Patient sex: M
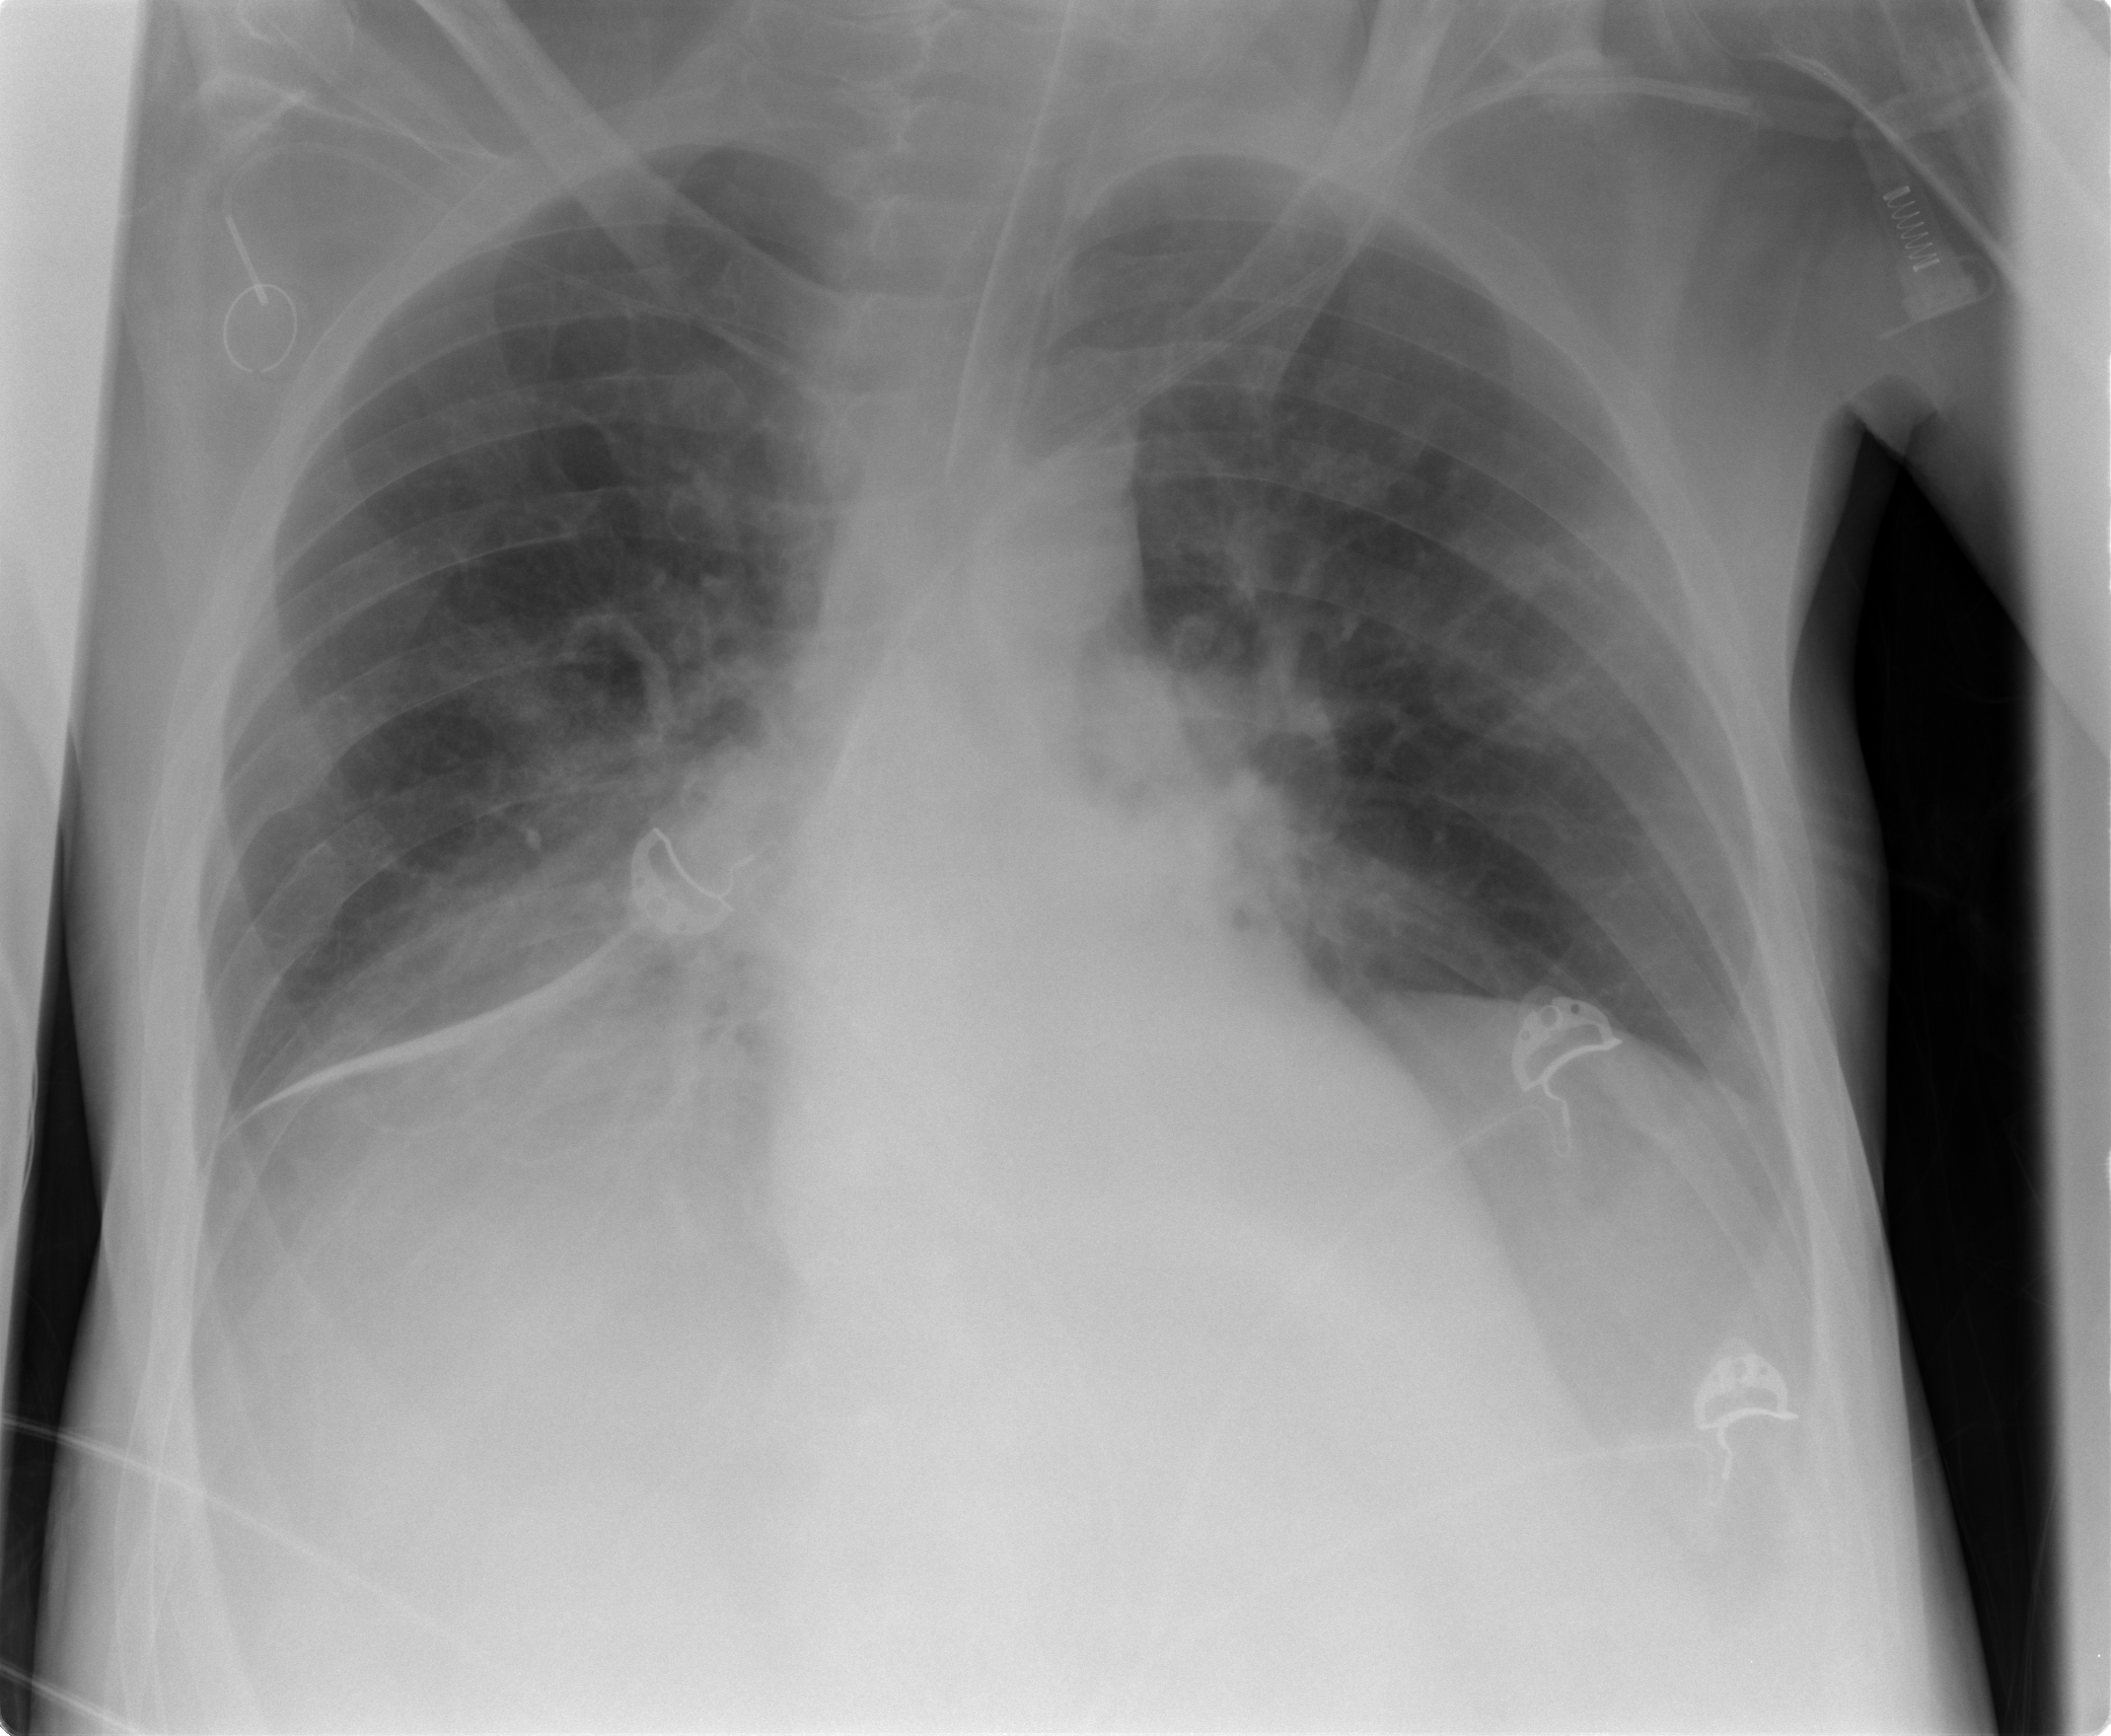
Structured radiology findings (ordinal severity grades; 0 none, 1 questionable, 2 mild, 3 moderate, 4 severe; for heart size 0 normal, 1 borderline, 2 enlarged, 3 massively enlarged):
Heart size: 0
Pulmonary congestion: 2
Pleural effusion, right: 2
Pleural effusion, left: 2
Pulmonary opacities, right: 0
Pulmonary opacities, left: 0
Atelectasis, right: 2
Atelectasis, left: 2